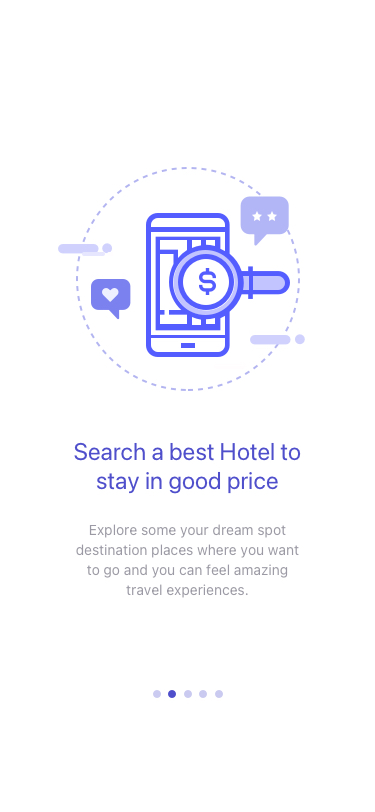
Text in this UI design:
Search a best Hotel to
stay in good price
Explore some your dream spot
destination places where you want
to go and you can feel amazing
travel experiences.